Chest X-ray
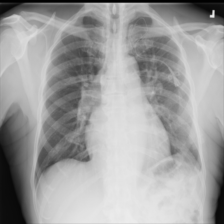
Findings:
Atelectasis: negative
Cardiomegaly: negative
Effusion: negative
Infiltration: negative
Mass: negative
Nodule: negative
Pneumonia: negative
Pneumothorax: negative
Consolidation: negative
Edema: negative
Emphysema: negative
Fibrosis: negative
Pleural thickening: negative
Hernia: negative